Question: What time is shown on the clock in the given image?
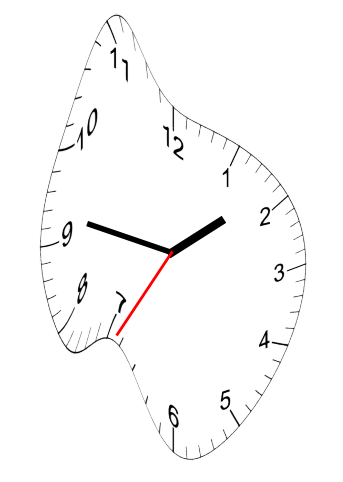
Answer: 01:46:35